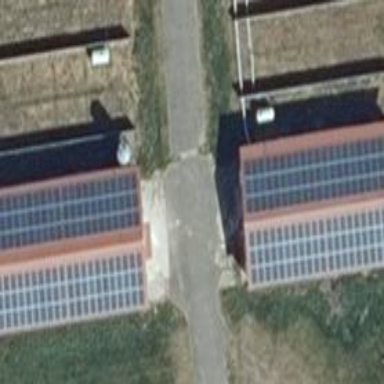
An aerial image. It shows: Building equipped with small solar photovoltaic panel for electricity generation.